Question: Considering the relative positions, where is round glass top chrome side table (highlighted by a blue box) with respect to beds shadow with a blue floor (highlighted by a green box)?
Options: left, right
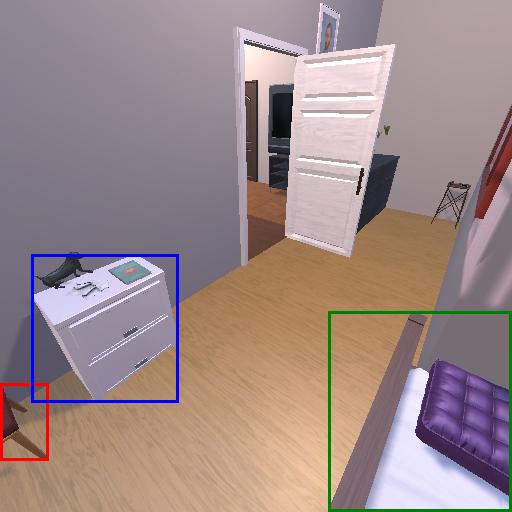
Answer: left